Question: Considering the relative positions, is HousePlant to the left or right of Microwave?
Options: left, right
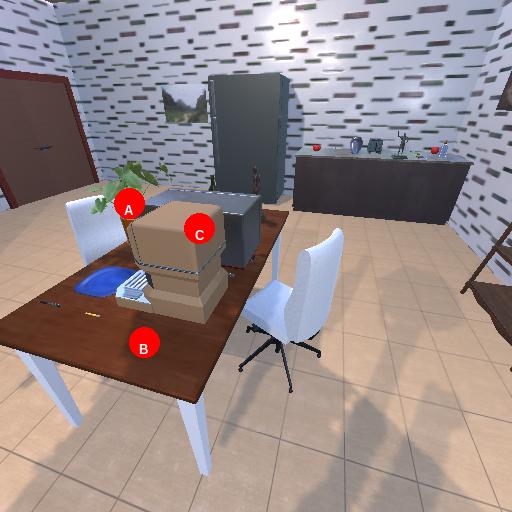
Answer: left